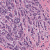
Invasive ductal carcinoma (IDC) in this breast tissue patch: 1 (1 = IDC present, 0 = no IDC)